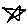
Label: star